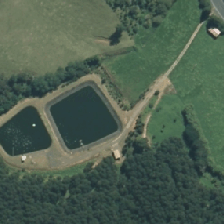
Land cover: lake_pond